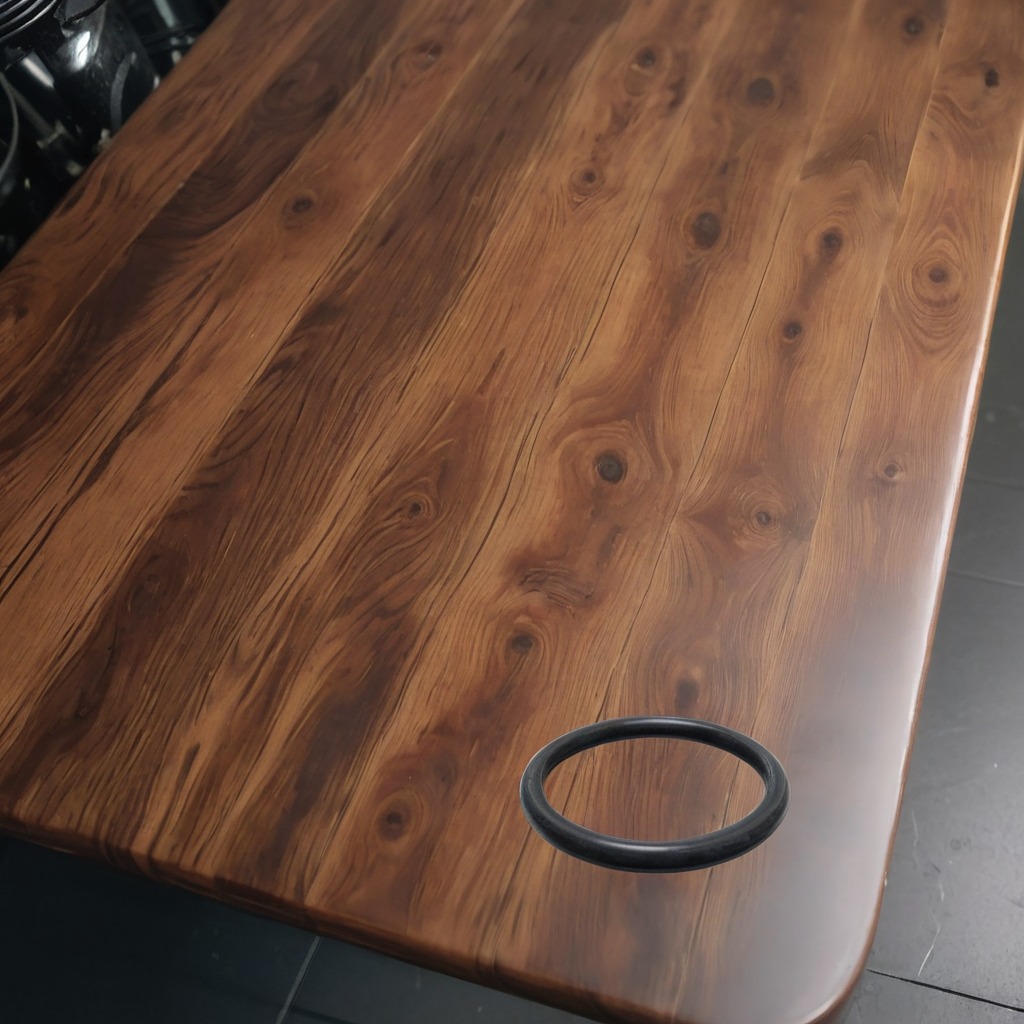
A rubber O-ring lies on the wooden table in a vintage motorcycle garage.